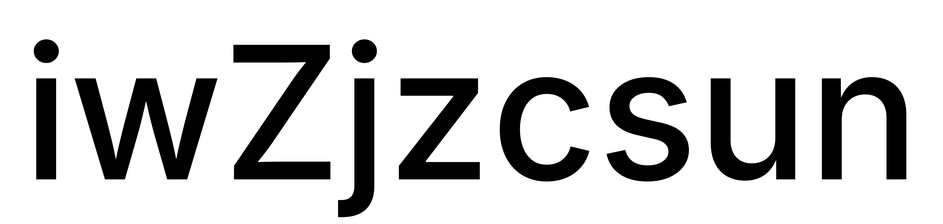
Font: Inter_Medium